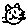
Label: cat